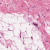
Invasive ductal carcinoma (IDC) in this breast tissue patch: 0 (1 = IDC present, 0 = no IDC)